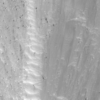
Label: not_dusty